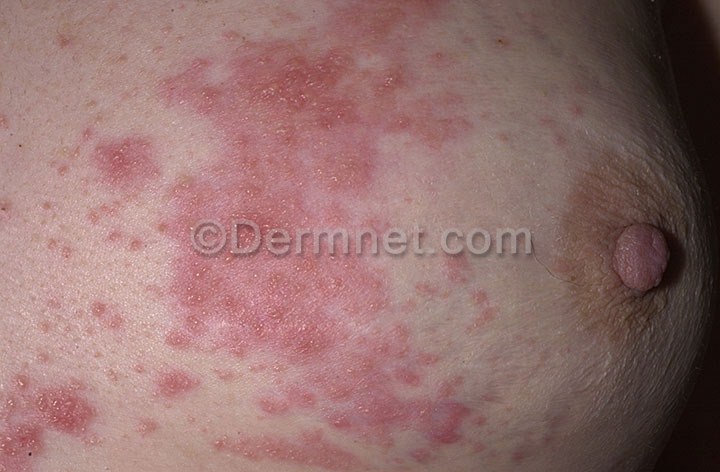
Disease: Warts Molluscum and other Viral Infections